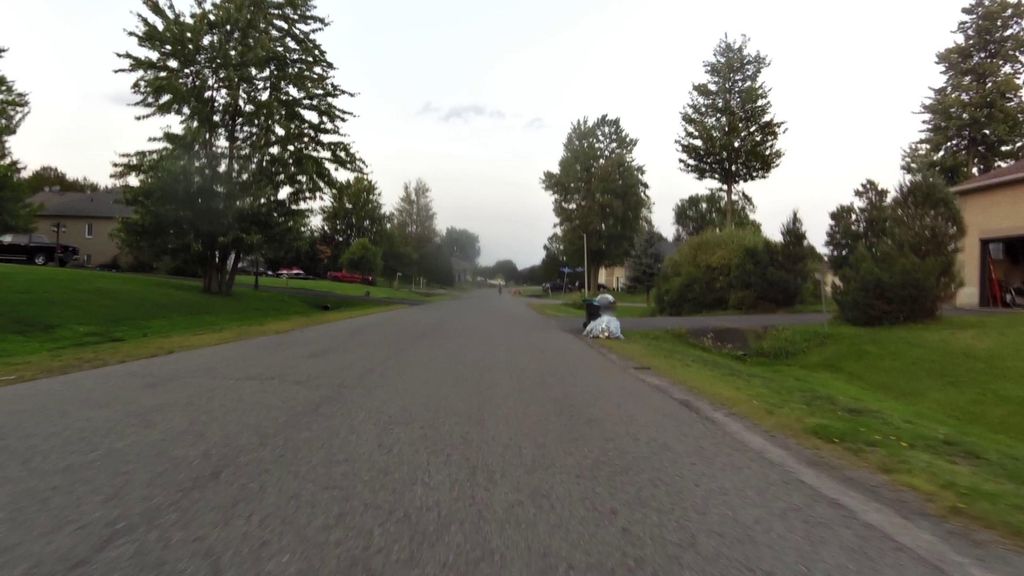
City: ottawa-gatineau